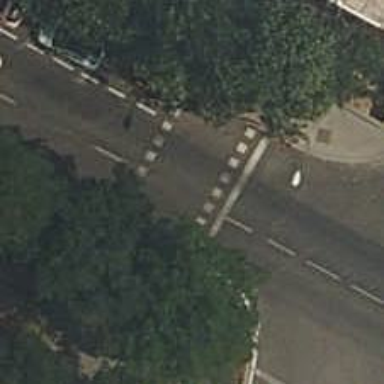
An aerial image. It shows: Crossing with traffic signals.